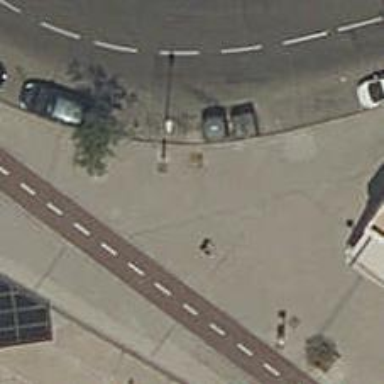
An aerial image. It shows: Footway surfaced with paving stones.